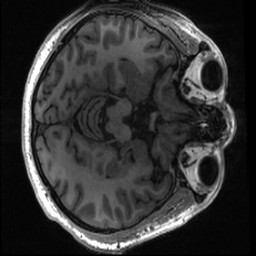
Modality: T1w
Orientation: axial
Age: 45
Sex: male